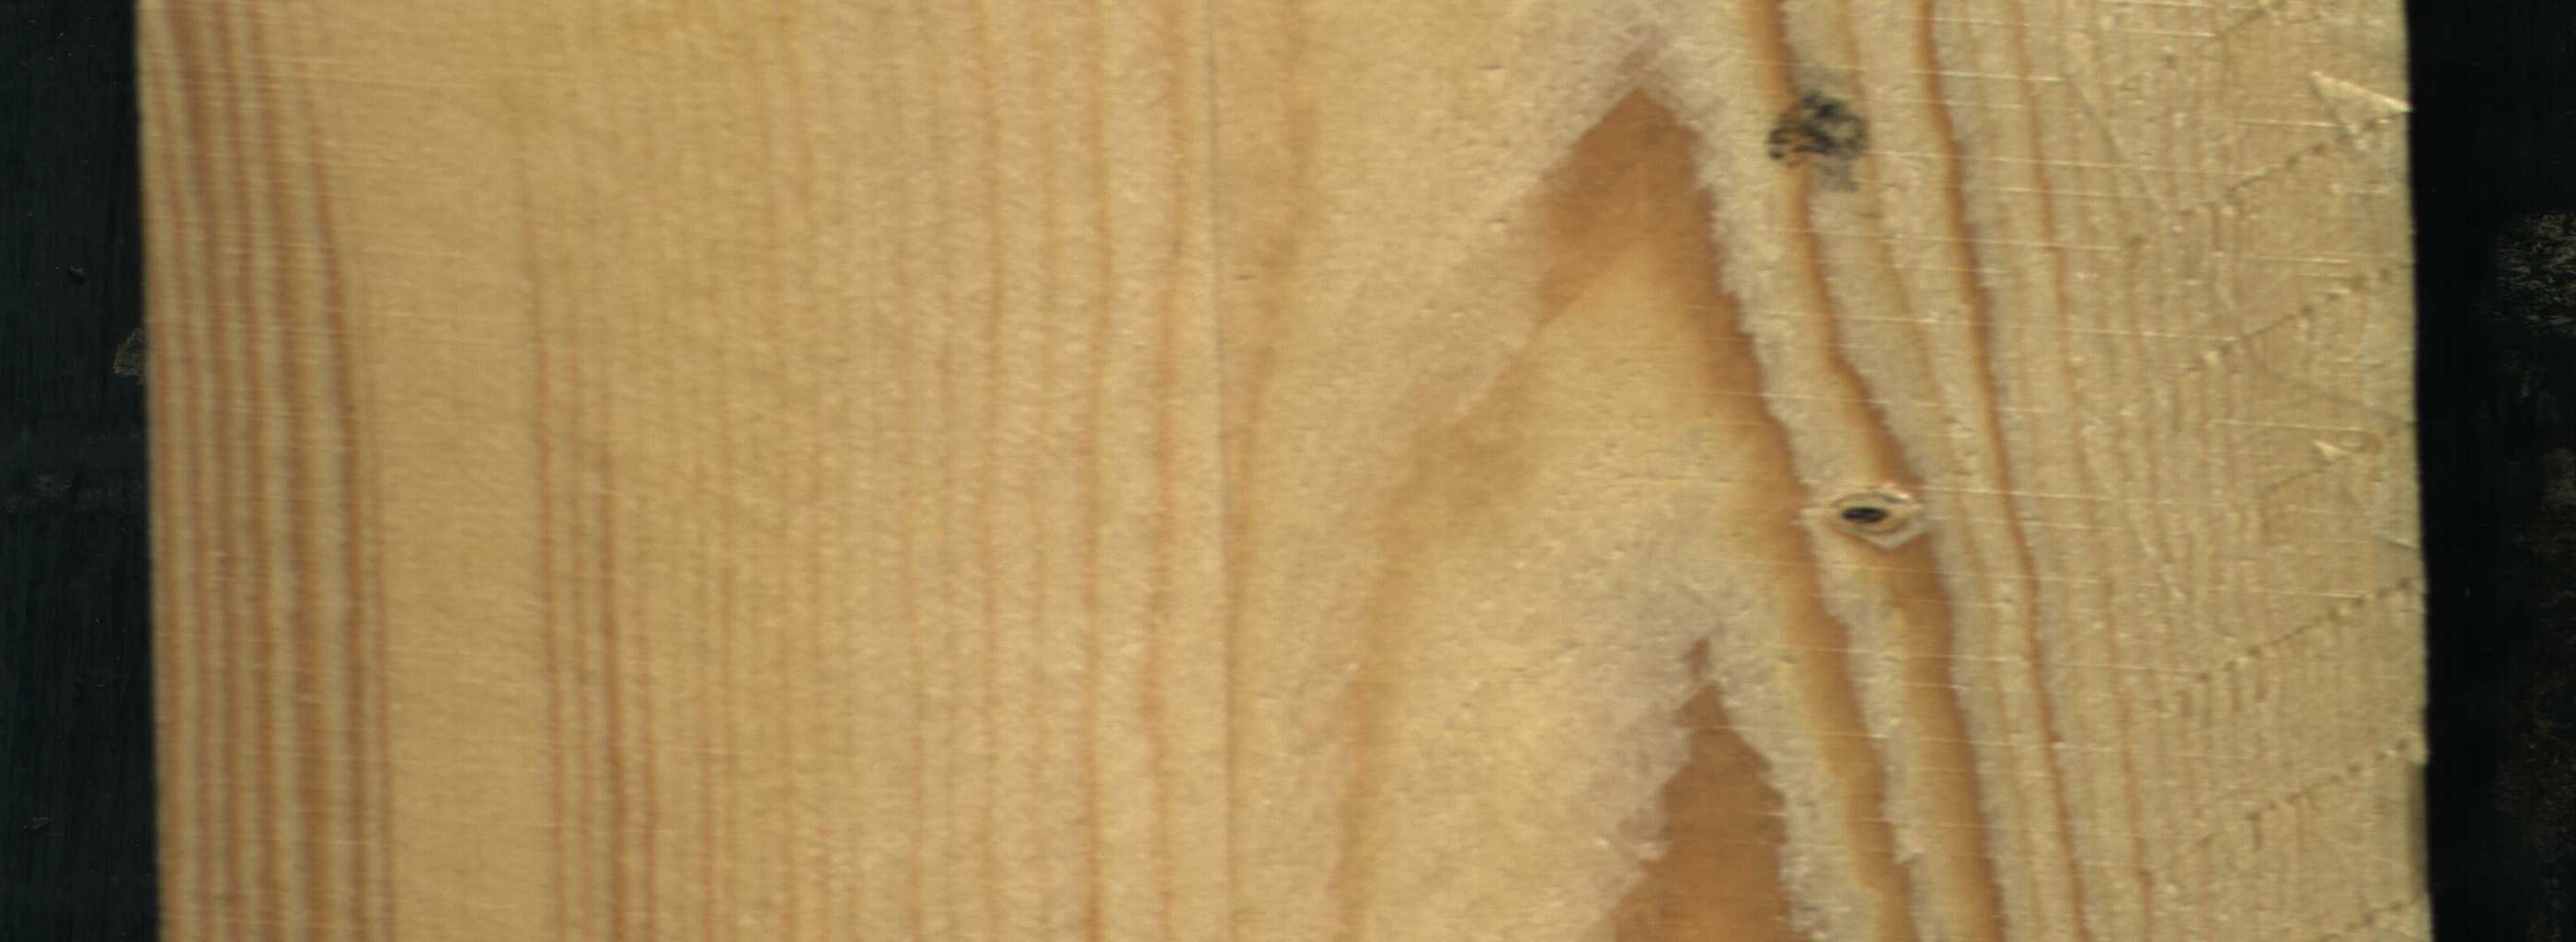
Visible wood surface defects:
Dead_Knot